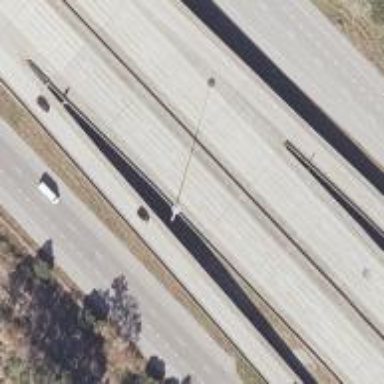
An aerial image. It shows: Bridge over motorway.